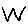
Label: zigzag